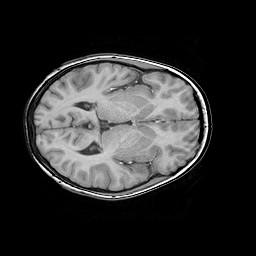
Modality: T1w
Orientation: axial
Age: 10
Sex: female
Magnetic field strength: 3 T